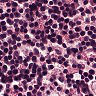
Metastatic tissue present: no